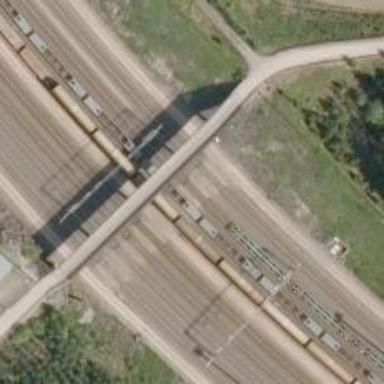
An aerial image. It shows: Level crossing with saltire marking.